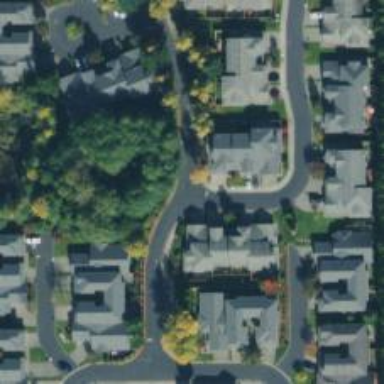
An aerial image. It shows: Residential road.